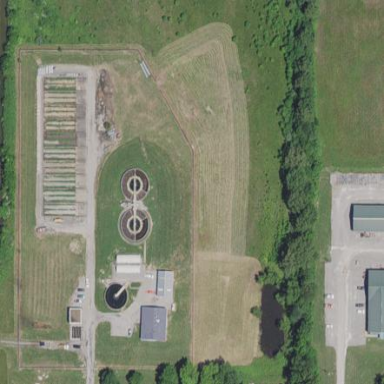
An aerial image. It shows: View of wastewater plant.